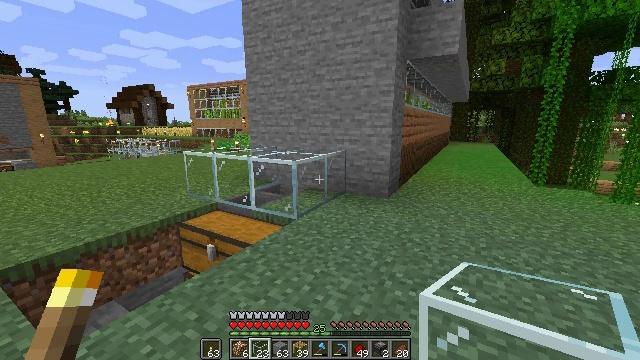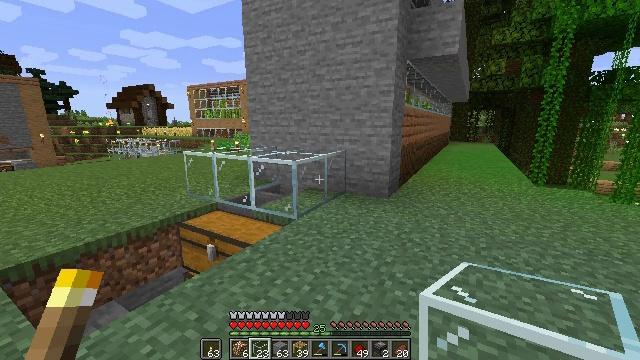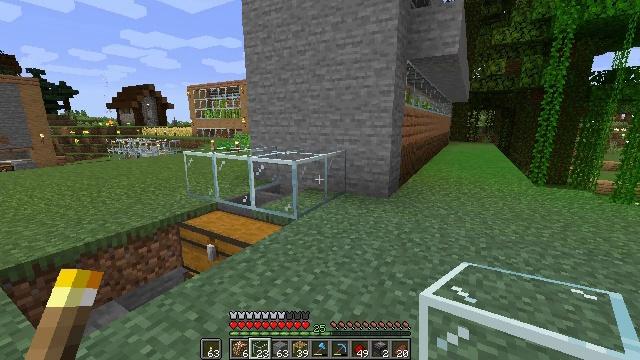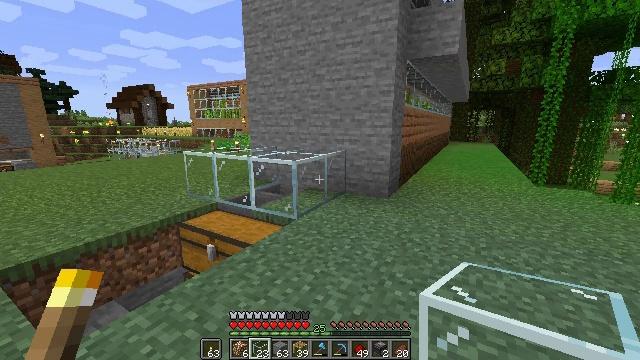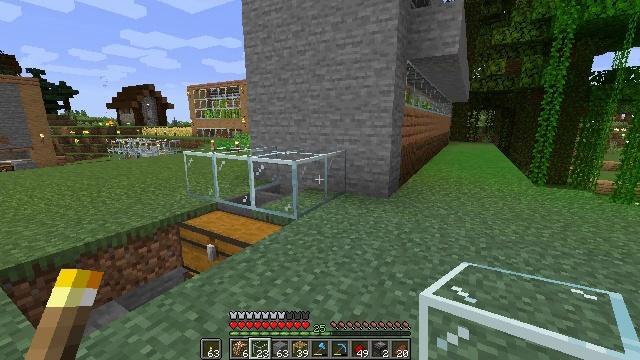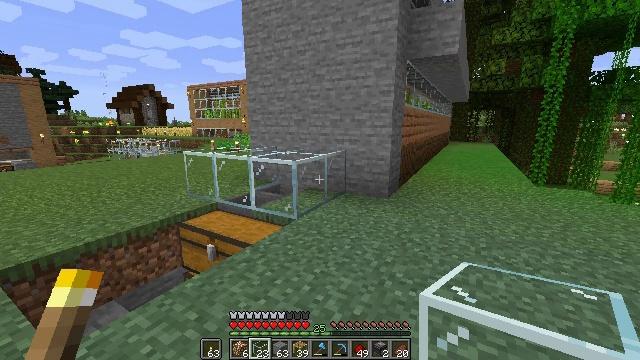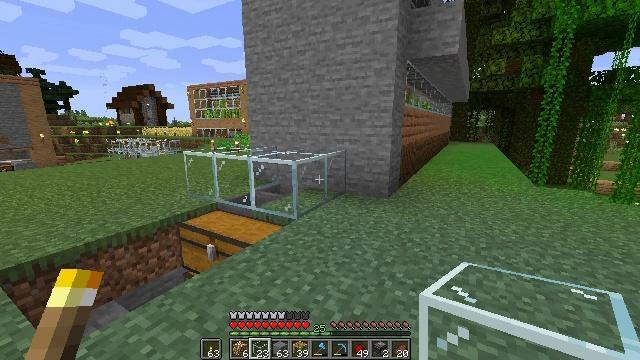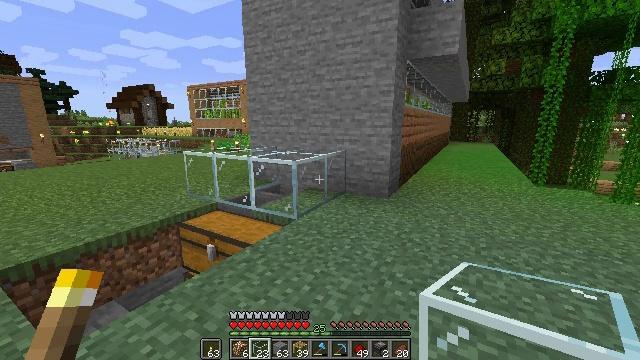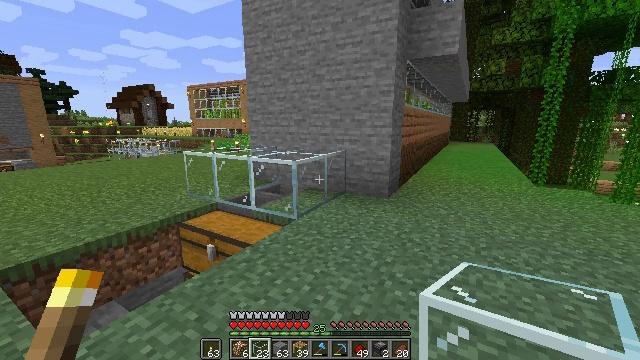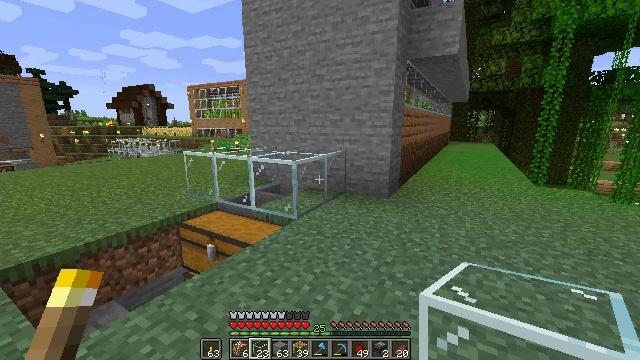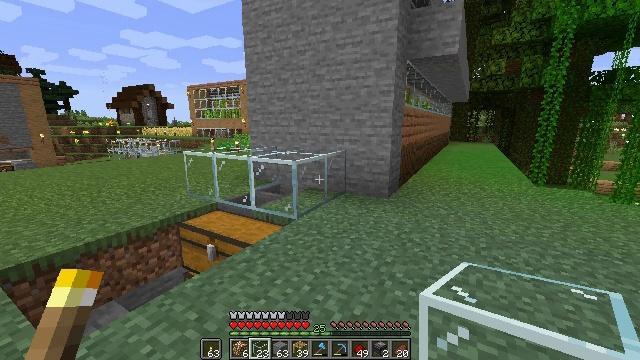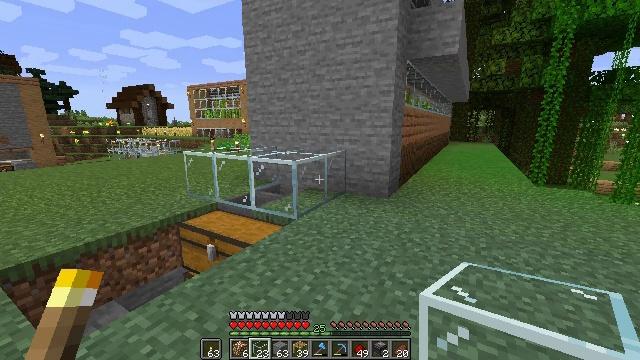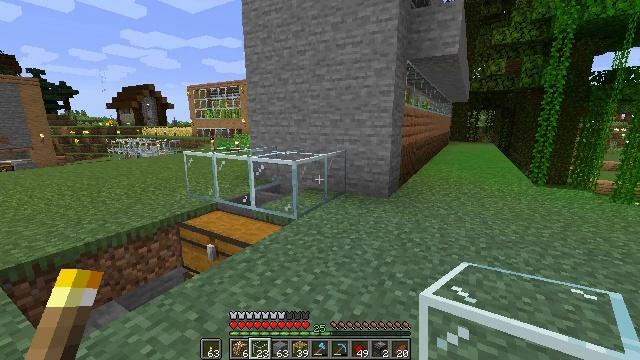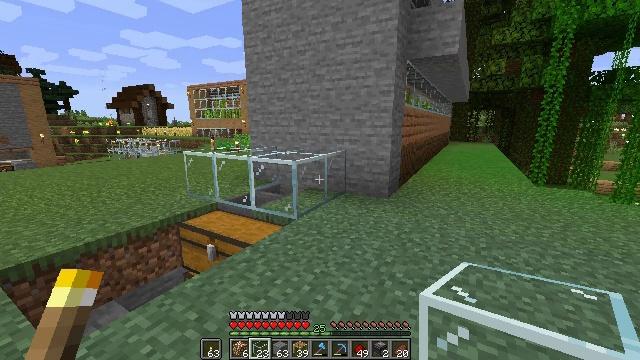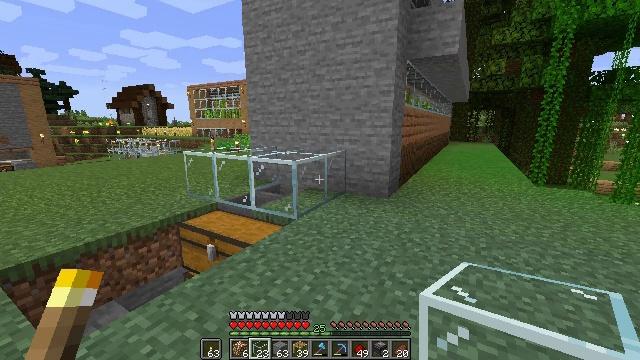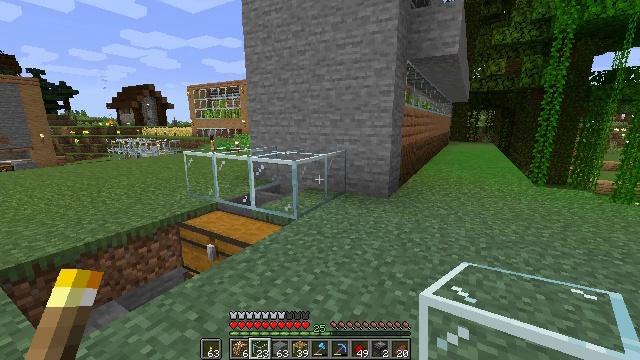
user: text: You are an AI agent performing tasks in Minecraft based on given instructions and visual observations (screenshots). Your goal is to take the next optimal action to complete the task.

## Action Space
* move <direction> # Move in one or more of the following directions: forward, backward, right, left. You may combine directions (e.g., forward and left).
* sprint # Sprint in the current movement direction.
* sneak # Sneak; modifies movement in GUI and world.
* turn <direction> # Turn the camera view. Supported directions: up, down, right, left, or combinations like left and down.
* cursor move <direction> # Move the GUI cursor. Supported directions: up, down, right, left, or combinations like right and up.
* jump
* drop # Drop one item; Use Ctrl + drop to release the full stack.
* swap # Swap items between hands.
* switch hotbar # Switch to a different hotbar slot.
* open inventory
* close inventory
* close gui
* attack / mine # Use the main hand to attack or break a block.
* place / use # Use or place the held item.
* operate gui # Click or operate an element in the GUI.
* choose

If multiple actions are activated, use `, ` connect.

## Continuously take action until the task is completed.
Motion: motion action
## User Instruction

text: Construct a dropper in the crafting grid.
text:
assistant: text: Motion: no_op
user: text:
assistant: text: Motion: no_op
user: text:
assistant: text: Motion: no_op
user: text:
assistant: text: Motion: no_op
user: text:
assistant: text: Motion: no_op
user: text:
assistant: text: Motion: no_op
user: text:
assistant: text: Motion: no_op
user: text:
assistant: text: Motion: no_op
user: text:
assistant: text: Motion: no_op
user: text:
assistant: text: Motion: no_op
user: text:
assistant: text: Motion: no_op
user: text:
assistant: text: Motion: no_op
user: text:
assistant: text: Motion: no_op
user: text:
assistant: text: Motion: no_op
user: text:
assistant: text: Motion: no_op
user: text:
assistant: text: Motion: no_op
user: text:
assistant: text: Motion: no_op
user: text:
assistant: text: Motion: no_op
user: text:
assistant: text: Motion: no_op
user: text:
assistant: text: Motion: no_op
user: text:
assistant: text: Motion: no_op
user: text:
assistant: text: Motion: no_op
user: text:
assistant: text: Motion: no_op
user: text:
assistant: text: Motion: no_op
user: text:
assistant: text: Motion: no_op
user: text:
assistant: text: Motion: no_op
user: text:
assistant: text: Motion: no_op
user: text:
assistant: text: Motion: no_op
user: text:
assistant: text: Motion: no_op
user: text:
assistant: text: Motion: no_op